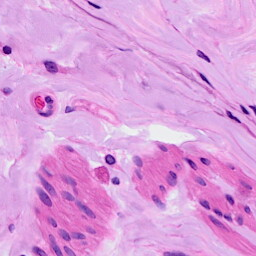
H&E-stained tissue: Ovarian